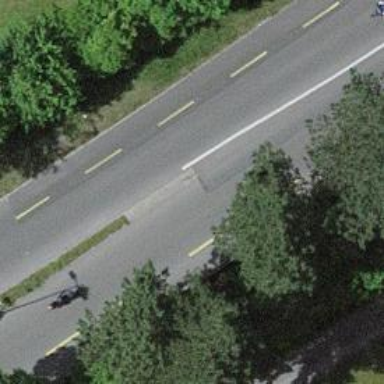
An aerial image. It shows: Advisory cycle lane on primary highway with asphalt surface.